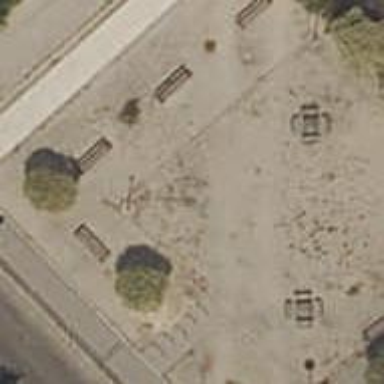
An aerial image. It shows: Bicycle parking area with stands available.